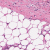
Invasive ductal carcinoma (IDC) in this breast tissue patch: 0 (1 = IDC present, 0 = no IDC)